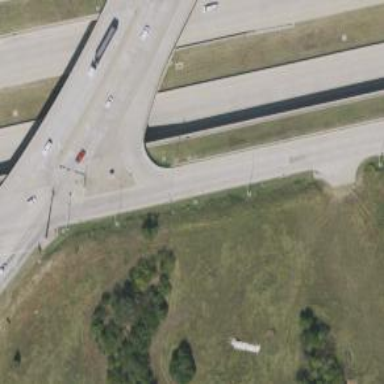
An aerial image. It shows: Secondary link road.